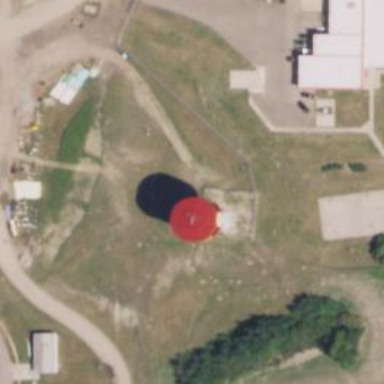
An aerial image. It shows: Water tower that is man-made.